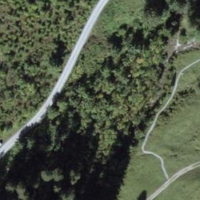
EUNIS habitat code: 32
Species observed at this site:
Pimpinella major
Astrantia major
Plantago media
Petasites albus